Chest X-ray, PA view. Patient: 43 years old, sex F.
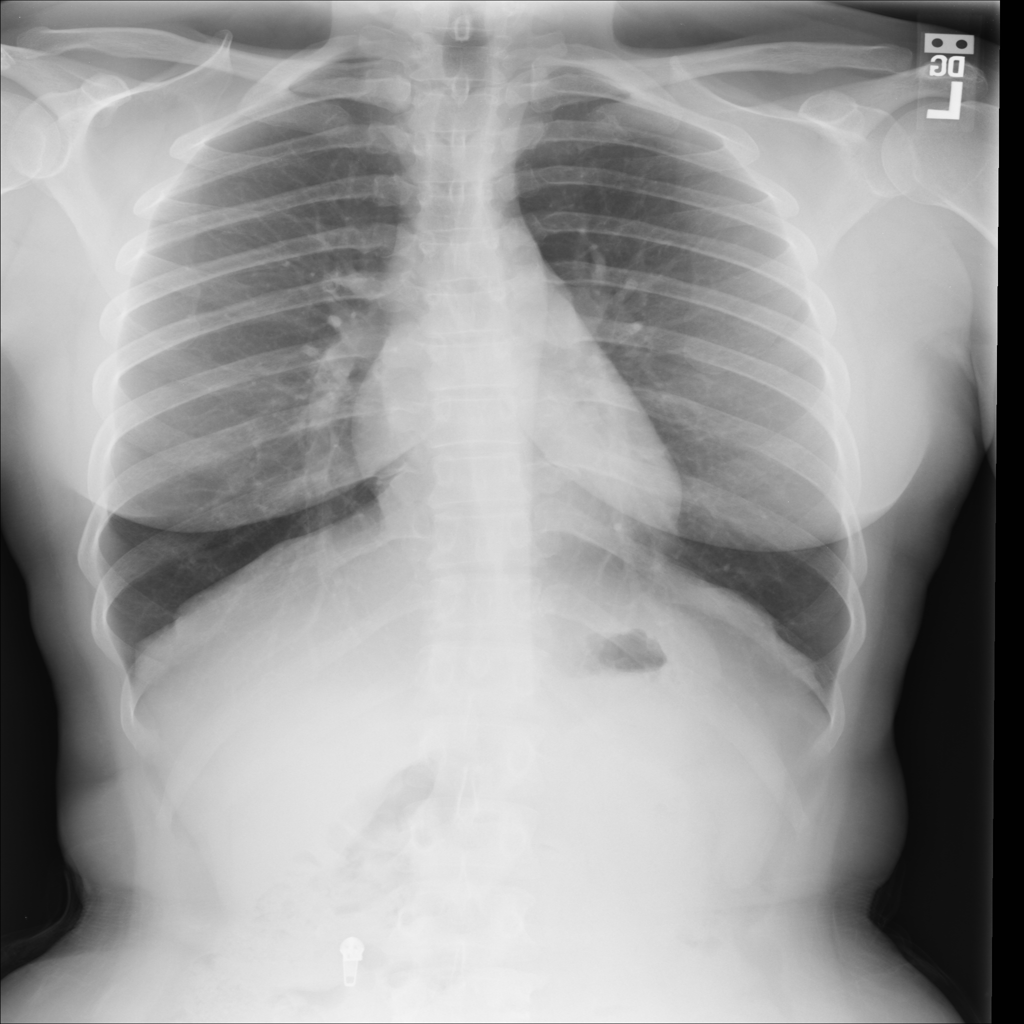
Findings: No Finding